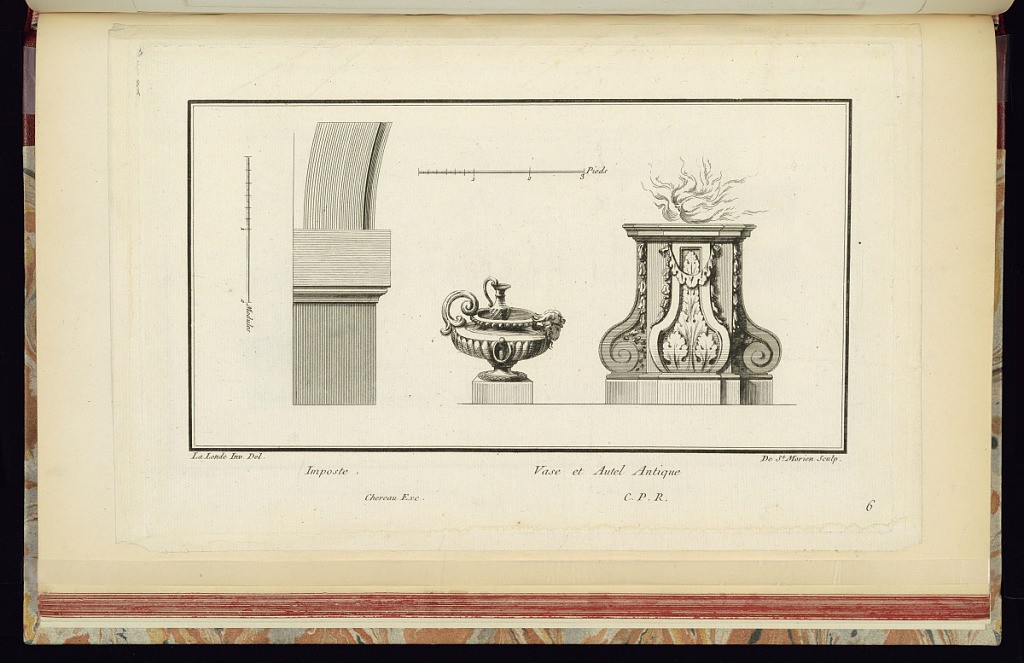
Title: Imposte. Vase et Autel Antique.
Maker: Richard de Lalonde, French, active 1780–96
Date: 1775-1788
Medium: Etching on off-white laid paper
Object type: Print
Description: On the left, a simple impost with column and part of the archivolt. The vase in the center sit on top of another bowl that is handled and has bead course, a ram's head, and gadrooning ornamentation. The altar at right has a scrolling-footed base and is adorned with acanthus leaf decoration. There are two scale bars on the plate: one of "2 Modules" at the left, and another of three French feet ("3 Pieds") above the vase and altar. The plate is signed and numbered.